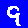
Digit: 9